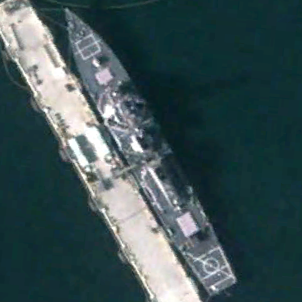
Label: destroyer